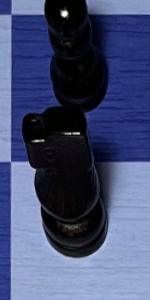
Label: Knight_Black